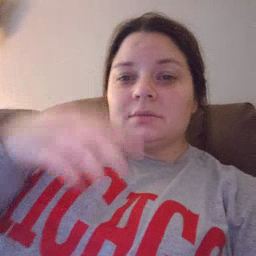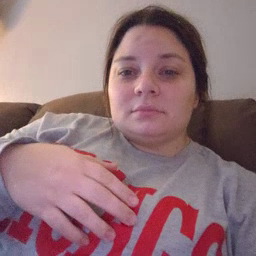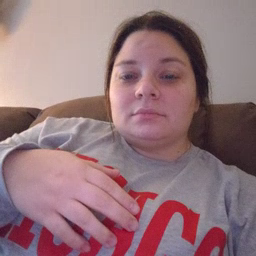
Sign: face